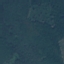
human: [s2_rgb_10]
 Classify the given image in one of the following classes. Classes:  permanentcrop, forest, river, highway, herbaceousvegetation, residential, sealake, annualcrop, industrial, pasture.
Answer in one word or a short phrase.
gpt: Forest